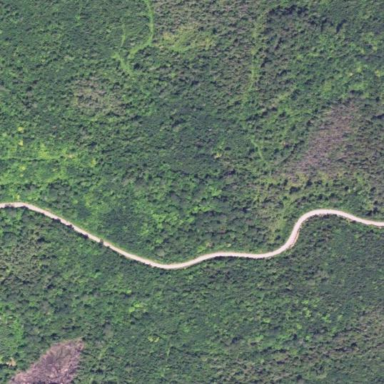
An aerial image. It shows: Forest area with mix of leaf types and cycles.